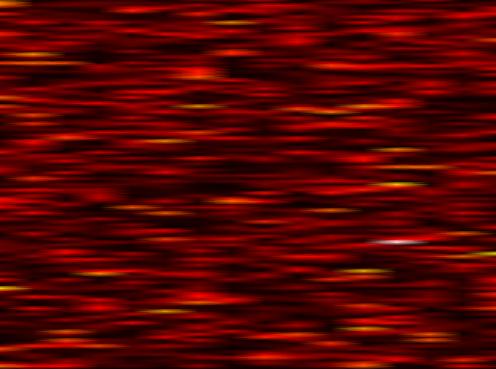
Label: WOLA